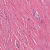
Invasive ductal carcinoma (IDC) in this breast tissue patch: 0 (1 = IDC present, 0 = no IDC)